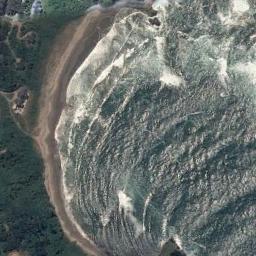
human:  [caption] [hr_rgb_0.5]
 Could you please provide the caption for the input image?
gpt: The beach is a regular rectangle .

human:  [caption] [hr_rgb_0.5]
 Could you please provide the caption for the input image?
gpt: The beach with the gulf and the land next to the beach is covered with some green plants .

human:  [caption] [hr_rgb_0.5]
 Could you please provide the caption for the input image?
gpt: Mottled gray-blue sea and dark green coast .

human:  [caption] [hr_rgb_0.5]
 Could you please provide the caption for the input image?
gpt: There is a clear coastline between the trees and the seawater .

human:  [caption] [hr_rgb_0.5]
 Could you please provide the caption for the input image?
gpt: The grass is beside the beach .